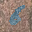
Label: 6